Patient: sex F, age 89
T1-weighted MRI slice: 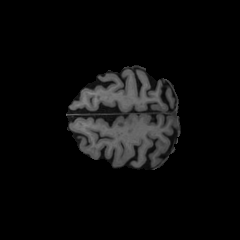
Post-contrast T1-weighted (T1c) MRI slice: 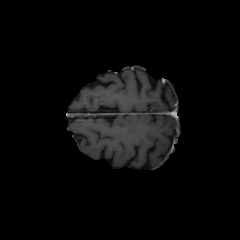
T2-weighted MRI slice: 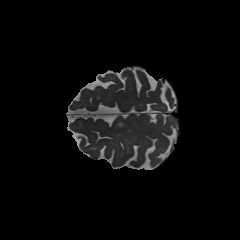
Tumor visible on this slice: no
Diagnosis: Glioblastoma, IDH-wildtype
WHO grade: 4